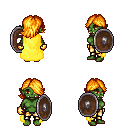
a pixel art fantasy rpg character, female body template, orc, green skin, yellow cape, gold greaves, light blonde swoop hairstyle, gold gloves, shield, four views (front, back, left, right), 2x2 character sprite sheet, small pixel art, hard edges, no anti-aliasing